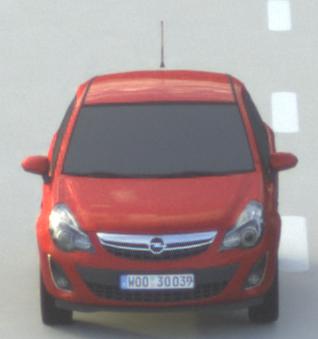
Make: Opel
Model: Corsa 1.2
Detailed model: Corsa (D)
Model produced from: 2011/01
Model produced until: 2014/08
Doors: 3
Color: red
Road condition: dry road
Daytime: morning or afternoon
Contrast: medium contrast